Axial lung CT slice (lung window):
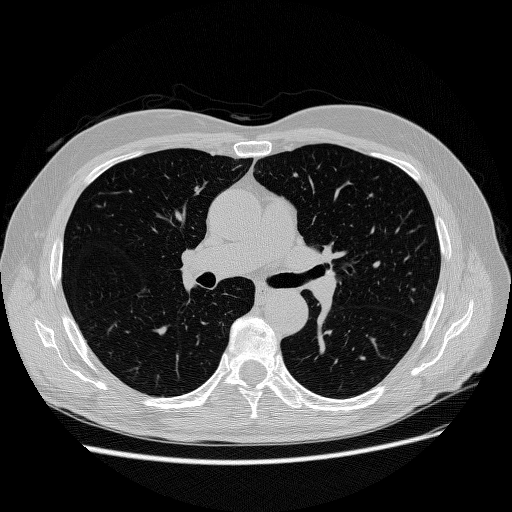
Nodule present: no